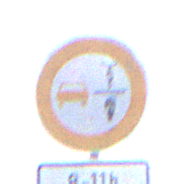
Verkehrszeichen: VerbotUeberholenEinspurigeFahrzeuge
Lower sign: ZeitangabenOhneBeschraenkungAufWochentage2
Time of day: SunriseSunset
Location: Outdoor (Nature)
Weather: Overcast
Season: NotSpecified
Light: Natural